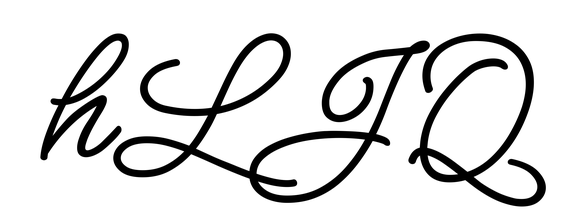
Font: MeowScript-Regular